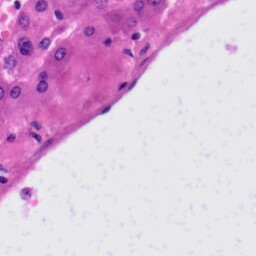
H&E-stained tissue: Liver